Question: I'm struggling to articulate this question so I'll do my best and clean it up as my understand improves.
Let's say we have a square that is divided up into vertical segments via lines. Inside our square we also have a circle that fits perfectly.
Inside each vertical segment I place an item that sits directly over the circumference of the circle.
Is there an algorithm that defines what width each segment must be in order that the items within each segment, whilst sitting on the circumference of the circle, are also of equal distance from one another?
Here's my amazing whiteboard sketch of the scenario:

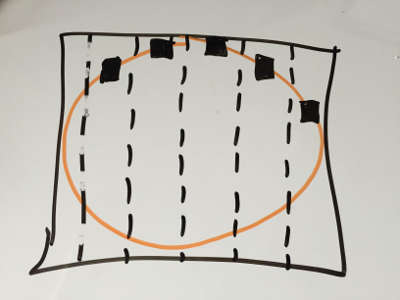
Answer: I hope that you had something like this in mind.

Here's the Python that generated the image above, using the mathematics described below.
'''
#!/usr/bin/env python3
import math
import sys
def layout(n):
assert isinstance(n, int)
assert n >= 1
divisions = [0.0] * (n + 1)
divisions[0] = -1.0
divisions[n] = 1.0
for i in range(1, (n + 1) // 2):
box = -math.cos(i / (n + 1) * math.pi)
divisions[i] = 2.0 * box - divisions[i - 1]
divisions[n - i] = -divisions[i]
return divisions
def quality(divisions):
n = len(divisions) - 1
boxes = [0.5 * (divisions[i] + divisions[i + 1]) for i in range(n)]
angles = [math.asin(box) for box in boxes]
differences = [angles[i] - angles[i + 1] for i in range(n - 1)]
return max(differences) - min(differences)
def eps(divisions):
n = len(divisions) - 1
print('%!PS-Adobe-3.0 EPSF-3.0')
print('%%BoundingBox: 0 0 216 216')
print('0.008 setlinewidth')
print('108 108 translate')
print('90 90 scale')
print('newpath 1 1 moveto -1 1 lineto -1 -1 lineto 1 -1 lineto closepath stroke')
print('newpath 0 0 1 0 360 arc closepath stroke')
for i in range(n):
x = 0.5 * (divisions[i] + divisions[i + 1])
print('newpath {} {} moveto 0.05 0.05 rmoveto -0.1 0 rlineto 0 -0.1 rlineto 0.1 0 rlineto 0 0.1 closepath fill'.format(x, math.sqrt(1 - x ** 2)))
print('[0.016 0.016] 0 setdash')
for i in range(1, n):
print('newpath {} 1 moveto 0 -2 rlineto stroke'.format(divisions[i]))
if __name__ == '__main__':
eps(layout(11))
for m in range(2, 12):
print(quality(layout(m)), file=sys.stderr)
'''
Assume standard mathematical coordinates like so.
'''
+y
^
|
(-1,1) | (1,1)
+-+
-x <-----|O|-----> +x
+-+
(-1,-1) | (1,-1)
|
v
-y
'''
Since the boxes should have equidistant centers lying on the circle, it follows that those centers should have angles at regular intervals. The point at angle 'th' (in radians) is '(cos th, sin th)'. The top of the circle is 'th = p/2', so the angles in your example might be (left to right) '11p/12, 3p/4, 7p/12, 5p/12, p/4, p/12' (interval is '-p/6').
Let the x-coordinates of these points be 'b(1) <= b(2) <= ... <= b(n)' ('b' for box). We want to find divider positions 'd(1) <= d(2) <= ... <= d(n-1)' such that each box is centered at the midpoint of the two adjacent dividers, i.e.,
'''
d(0) + d(1)
b(1) = -----------
2
d(1) + d(2)
b(2) = -----------
2
...
d(n-1) + d(n)
b(n) = ------------- ,
2
'''
where 'd(0) = -1' and 'd(n) = 1' are the edges of the box.
This is a system of 'n' equations in 'n-1' variables. For general values of 'b(i)', this system would not have a solution. Fortunately, it's possible to exhibit a particular choice of 'b(i)' that can be achieved.
'''
b(i) = -cos((i/(n+1)) pi)
'''